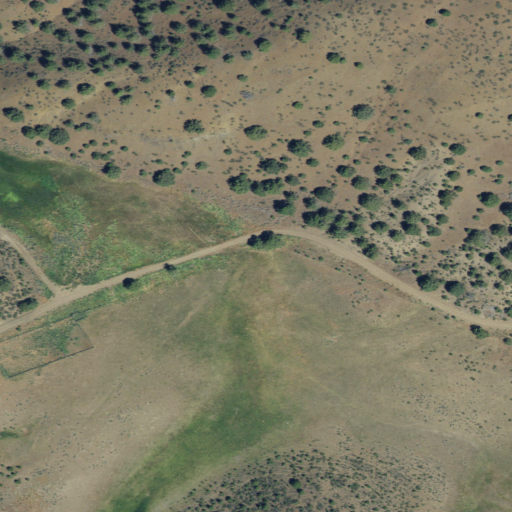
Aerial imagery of depression(s) in Oregon named Hole-in-the Ground containing shrub, woody wetlands, and herbaceous wetlands